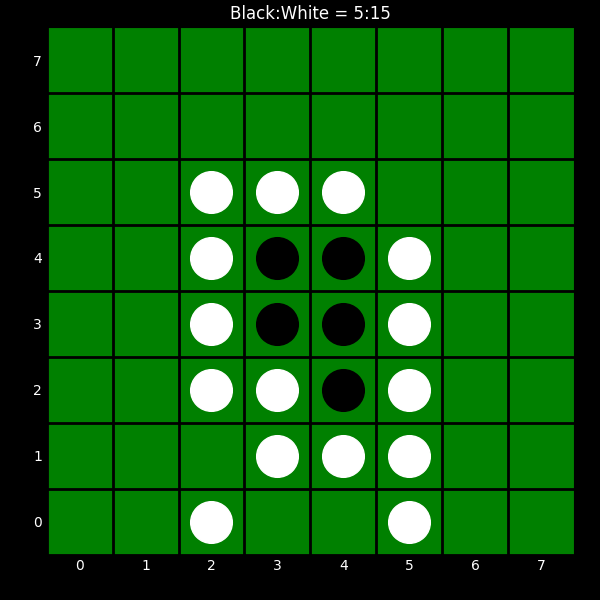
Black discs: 5
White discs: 15